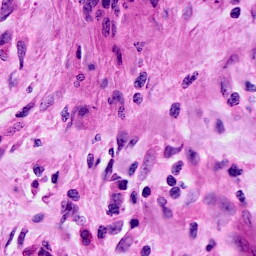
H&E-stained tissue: Cervix